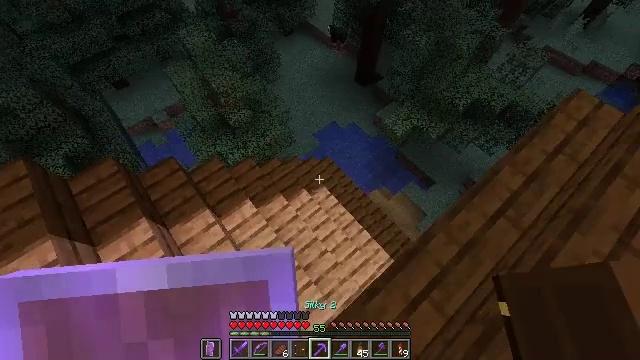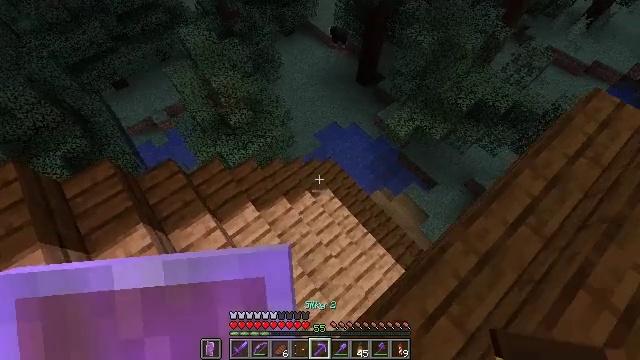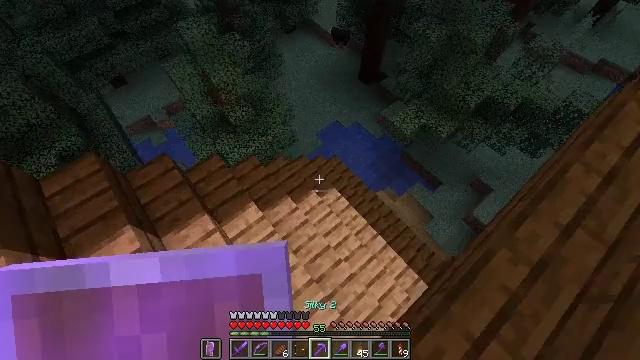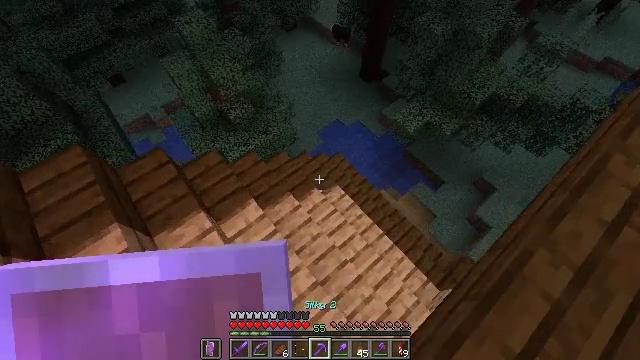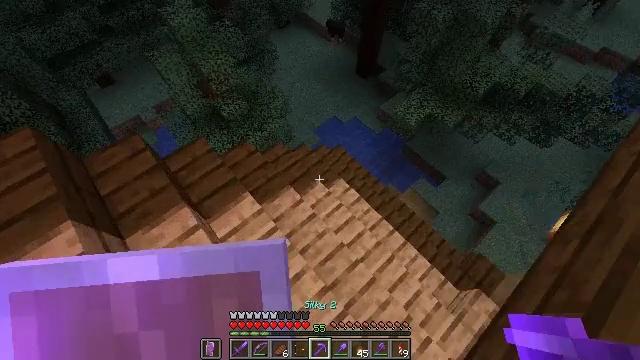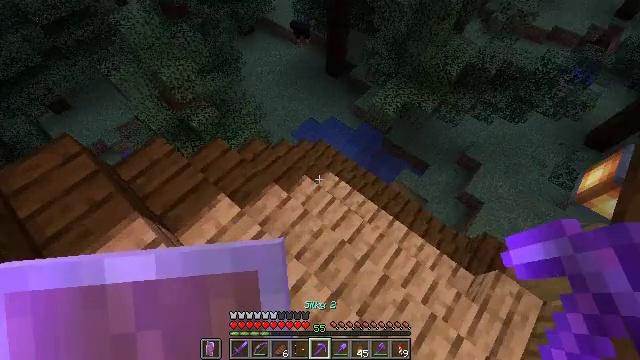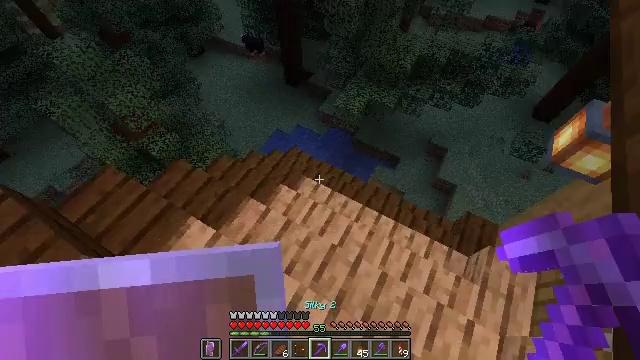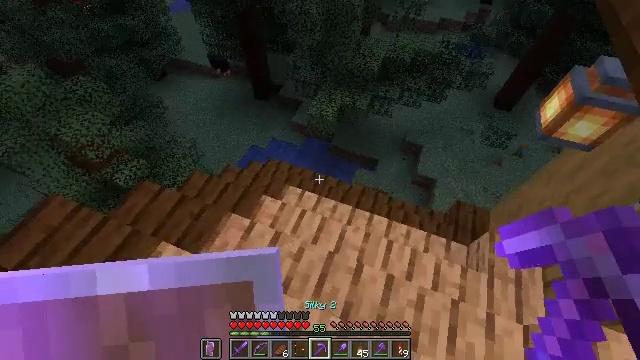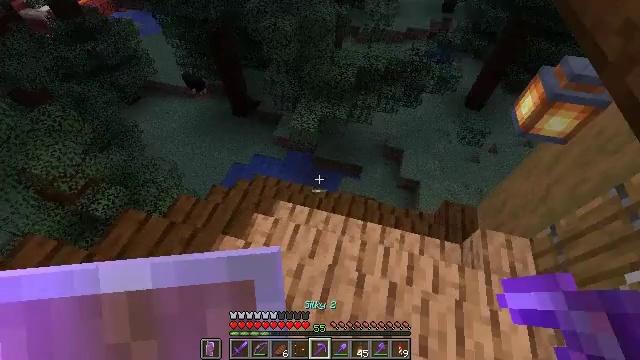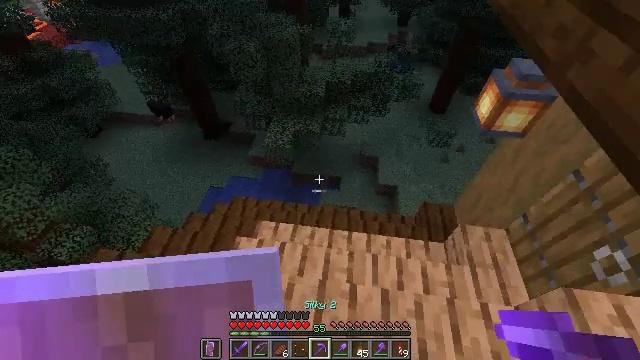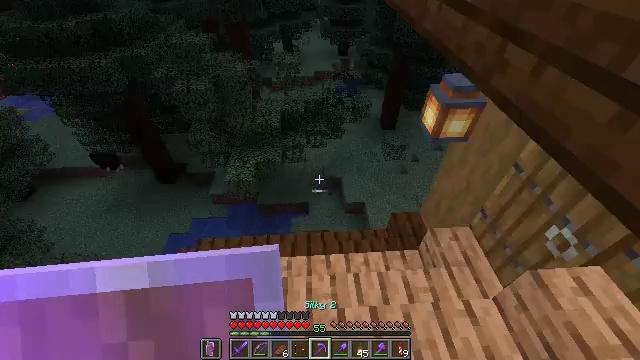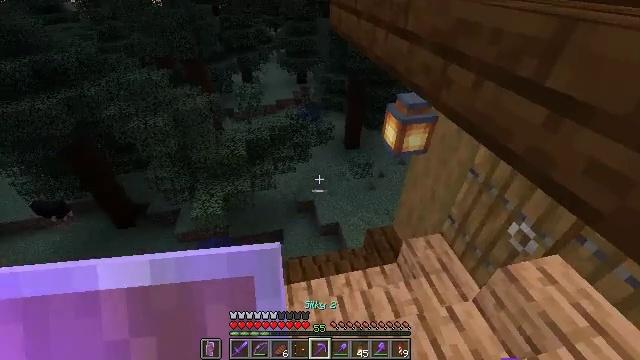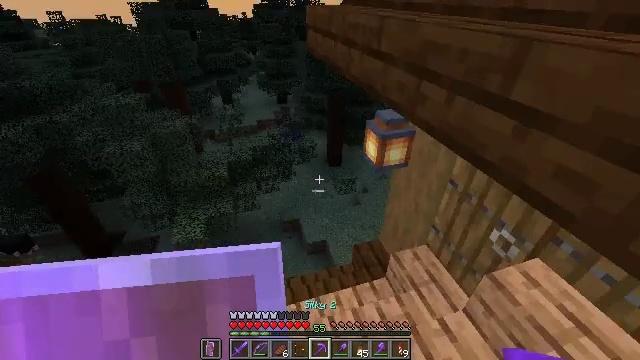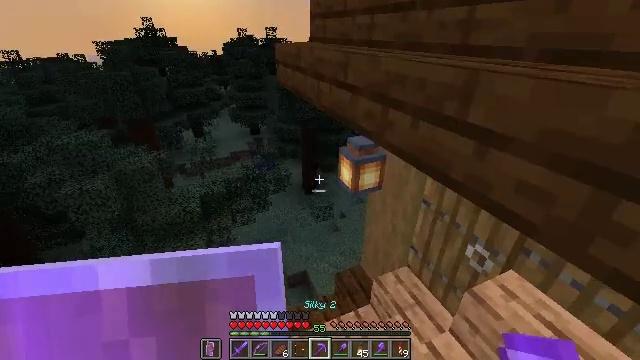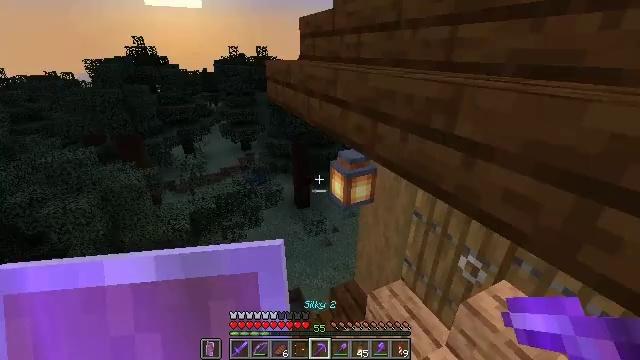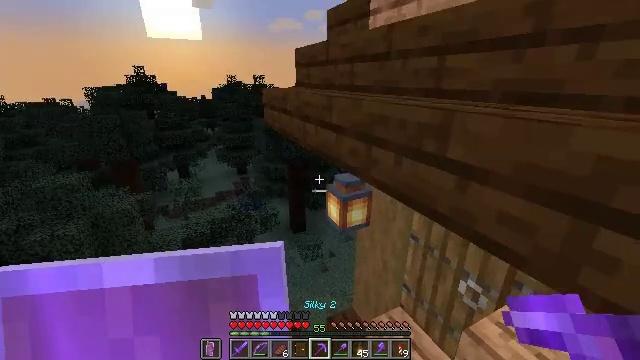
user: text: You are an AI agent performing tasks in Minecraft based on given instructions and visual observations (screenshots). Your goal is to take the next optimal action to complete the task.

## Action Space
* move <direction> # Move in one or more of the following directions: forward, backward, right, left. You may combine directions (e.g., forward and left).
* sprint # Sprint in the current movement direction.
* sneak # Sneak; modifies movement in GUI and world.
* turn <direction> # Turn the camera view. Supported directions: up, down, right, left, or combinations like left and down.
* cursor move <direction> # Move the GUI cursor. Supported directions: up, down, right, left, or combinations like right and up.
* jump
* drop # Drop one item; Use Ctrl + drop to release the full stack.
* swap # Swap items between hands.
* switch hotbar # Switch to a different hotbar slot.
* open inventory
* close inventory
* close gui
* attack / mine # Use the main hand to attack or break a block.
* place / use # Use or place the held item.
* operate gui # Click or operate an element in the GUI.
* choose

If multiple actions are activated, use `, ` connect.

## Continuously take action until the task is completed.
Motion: motion action
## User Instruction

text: Gather the lantern to use it later.
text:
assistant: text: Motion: move left
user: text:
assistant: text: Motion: move left
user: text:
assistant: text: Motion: no_op
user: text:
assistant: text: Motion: turn right
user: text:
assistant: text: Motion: turn right and up
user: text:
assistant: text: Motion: turn right and up
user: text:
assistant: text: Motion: turn right and up
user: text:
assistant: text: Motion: turn right and up
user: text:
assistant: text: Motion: turn right and up
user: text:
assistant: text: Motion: turn right and up
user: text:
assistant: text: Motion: turn right and up
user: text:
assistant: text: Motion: turn right and up
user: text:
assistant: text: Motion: turn right and up
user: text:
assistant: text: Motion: turn right and up
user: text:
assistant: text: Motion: sneak, turn right and up
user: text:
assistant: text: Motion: sneak
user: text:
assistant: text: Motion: sneak
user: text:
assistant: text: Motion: sneak
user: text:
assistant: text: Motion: sneak, turn left
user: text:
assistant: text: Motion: sneak
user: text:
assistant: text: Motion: move forward, sneak
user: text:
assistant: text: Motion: move forward, sneak
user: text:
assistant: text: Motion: move forward, sneak
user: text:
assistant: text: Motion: move forward, sneak
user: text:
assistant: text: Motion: move forward, sneak
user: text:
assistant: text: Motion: move forward, sneak
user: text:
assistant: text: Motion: move forward, sneak
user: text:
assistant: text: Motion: move forward, sneak
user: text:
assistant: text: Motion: move forward, sneak
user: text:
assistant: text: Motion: move forward, sneak